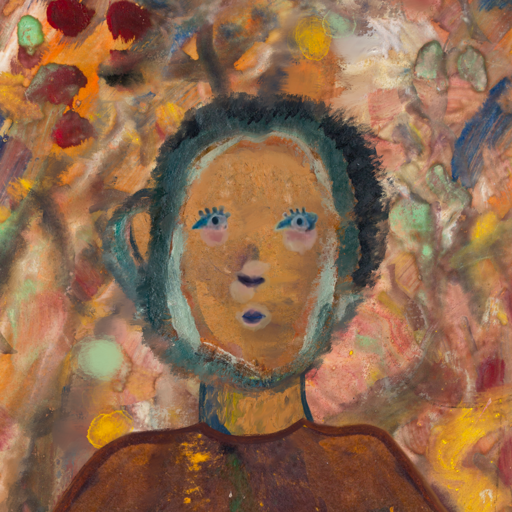
Background: Mother_And_Son_Mother, Head And Neck Front: In_The_Sun, Face Front: Hill_Girl, Bust: Comrade, Hair Front: Boggyland, Head Accessory: Blank, Second Necklace: Blank, Necklace: Blank, Baby: Blank